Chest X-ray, PA view. Patient: 52 years old, sex M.
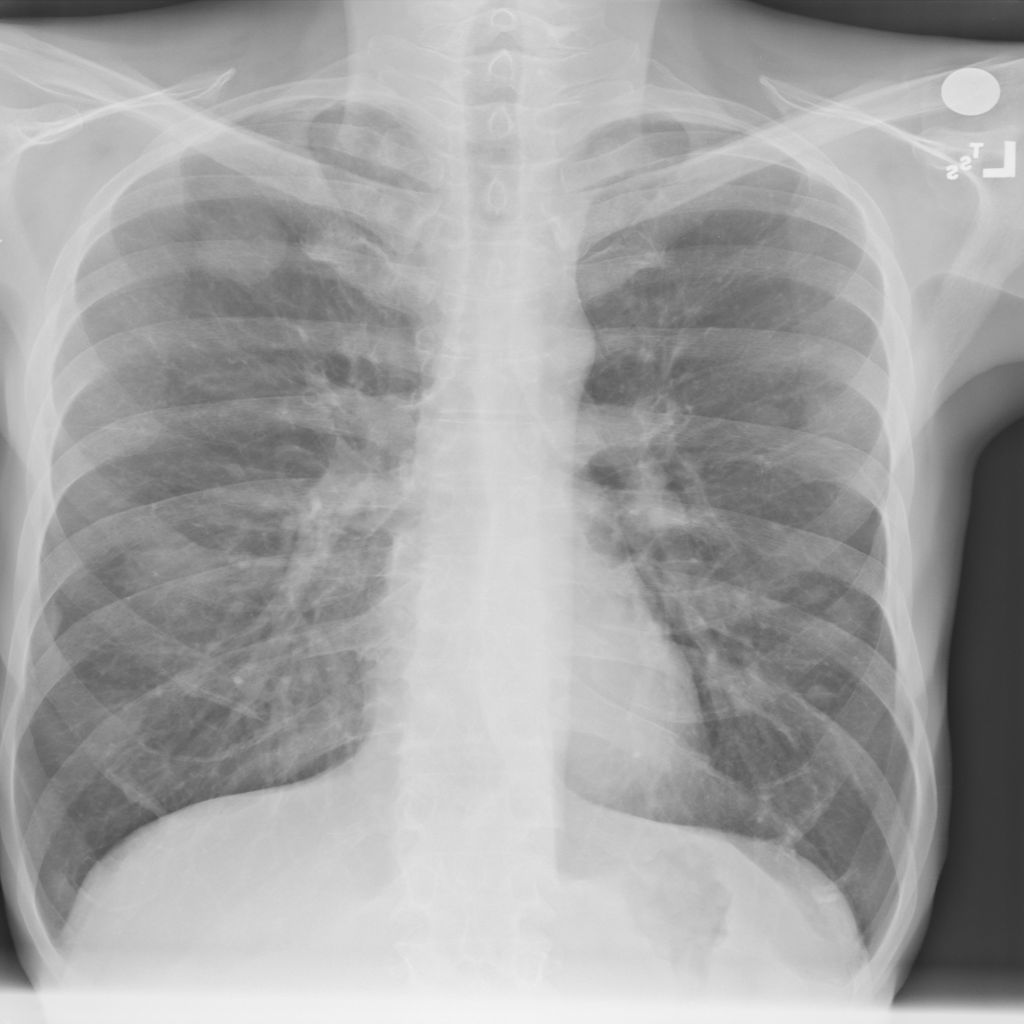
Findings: No Finding